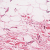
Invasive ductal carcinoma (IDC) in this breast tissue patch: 0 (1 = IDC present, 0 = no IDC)